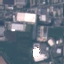
Label: Industrial